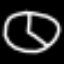
Label: clock